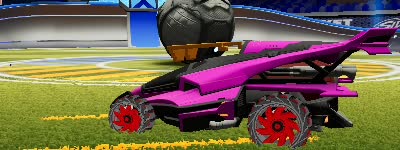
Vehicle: aftershock